Question: I just practice with cursor. I want to Merage all table together. I hope you can understand my purpose.
Can I return all result into 1 temporary table
'''
DECLARE @dep NVARCHAR(max) = 'Computer Studies,Civil Engineering'
declare @tmpTable table (
Table_Name NVARCHAR(max)
,Count int
)
declare cur CURSOR FAST_FORWARD FOR
SELECT * FROM dbo.DEPARTMENTS
OPEN cur
FETCH NEXT FROM cur
WHILE @@FETCH_STATUS = 0
BEGIN
SELECT * FROM dbo.DEPARTMENTS WHERE DepartmentName = @dep
fetch next from cur
END
CLOSE cur
DEALLOCATE cur
'''

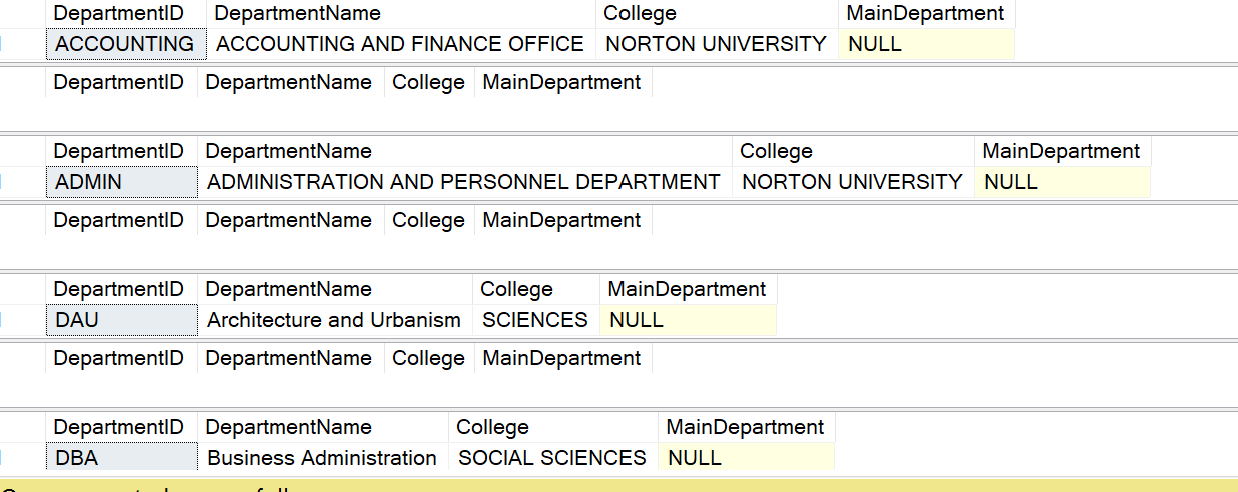
Answer: You can use a temporary table to accumulate the results, eg
'''
SET NOCOUNT ON
DECLARE @dep NVARCHAR(max) = 'Computer Studies,Civil Engineering'
declare @tmpTable table (
Table_Name NVARCHAR(max)
,Count int
)
declare cur CURSOR FAST_FORWARD FOR
SELECT * FROM dbo.DEPARTMENTS
drop table if exists #results
select * into #results from dbo.DEPARTMENTS where 1=0
OPEN cur
FETCH NEXT FROM cur
WHILE @@FETCH_STATUS = 0
BEGIN
INSERT INTO #results
SELECT * FROM dbo.DEPARTMENTS WHERE DepartmentName = @dep
fetch next from cur
END
CLOSE cur
DEALLOCATE cur
select * from #results
'''